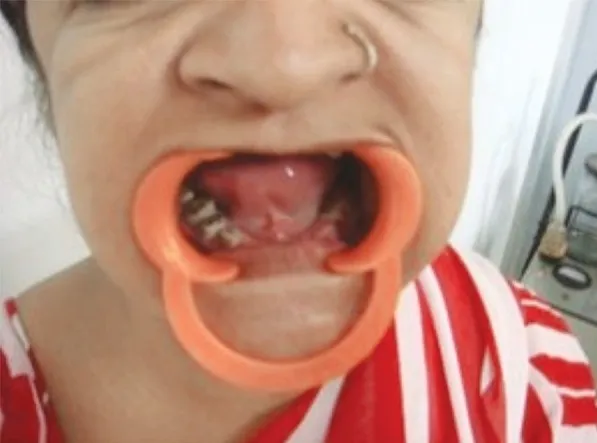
Intraoral photograph of the mother of our patient (also affected by cleidocranial dysplasia).
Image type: medical_photograph (oral_photograph)